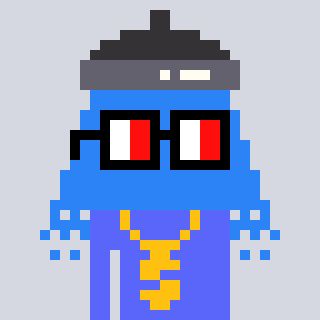
a pixel art character with square glasses with black frames and red eyes, a shower-shaped head and a purple-colored body on a cool background